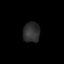
Tissue: lung
Cell type: Endothelial cells
Senescence score: 0.5744
Nuclear area (px): 335
Mean DAPI intensity: 46.158